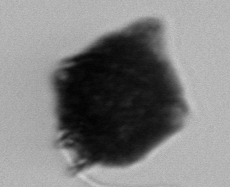
Label: Gonyaulax